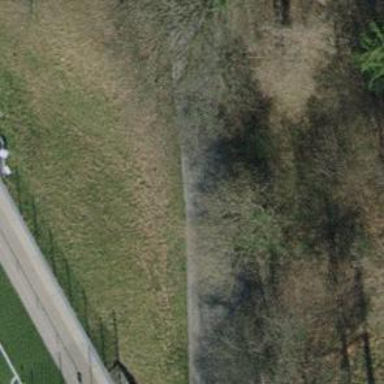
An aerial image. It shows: Bench.